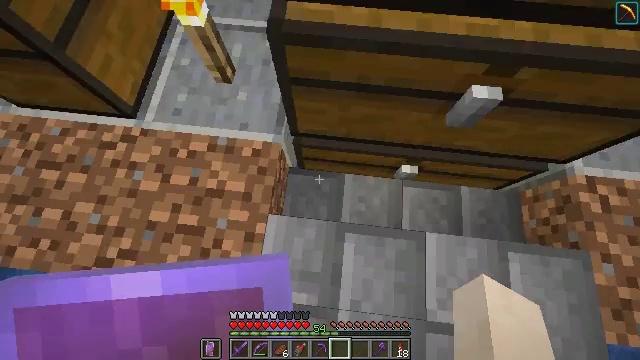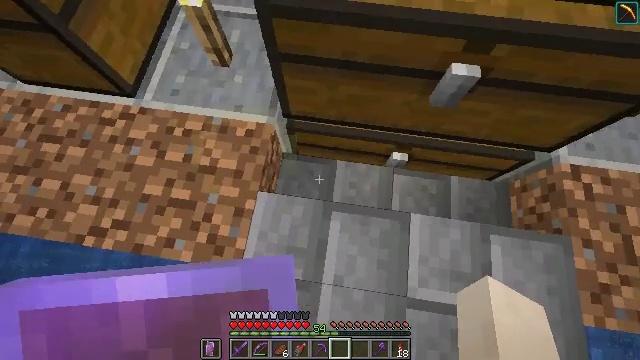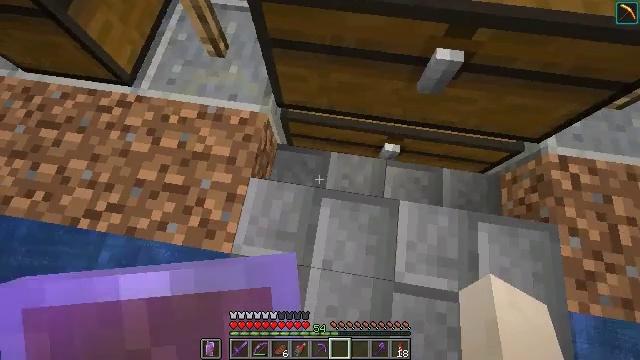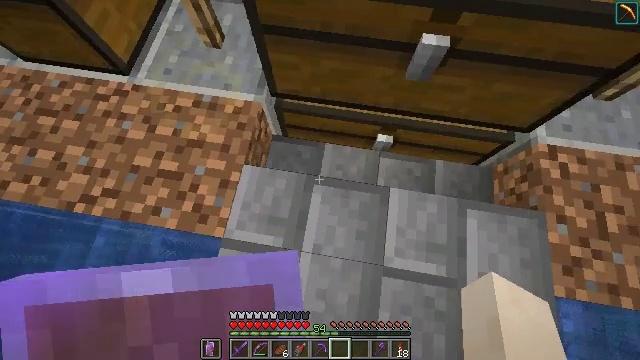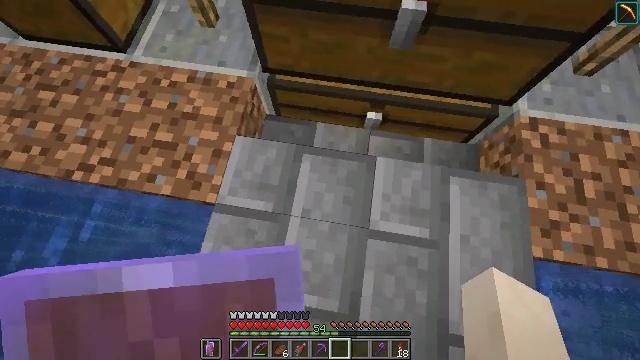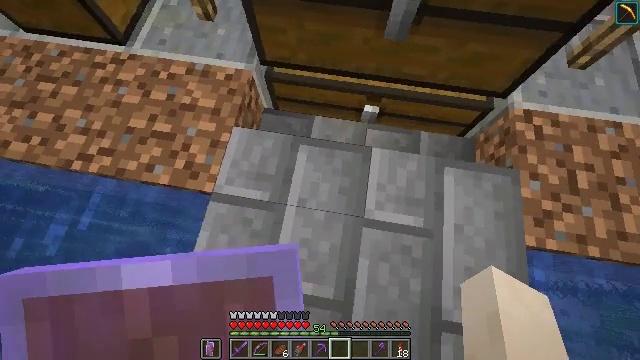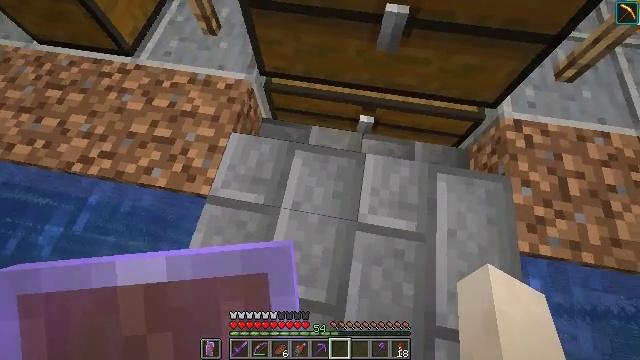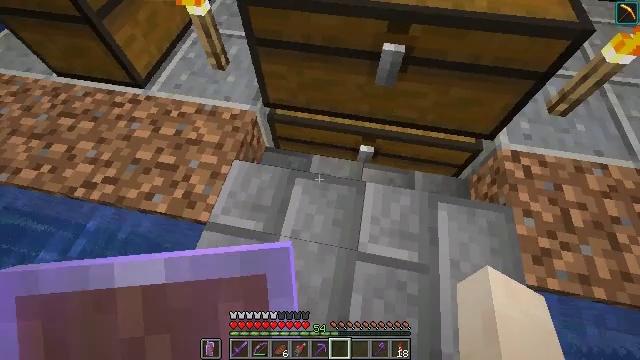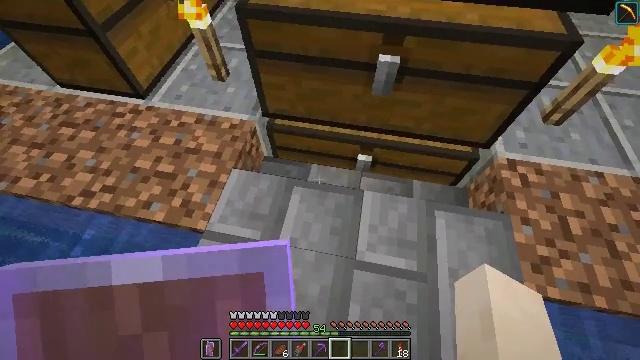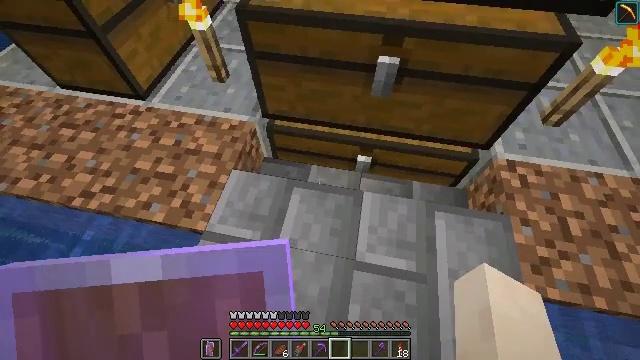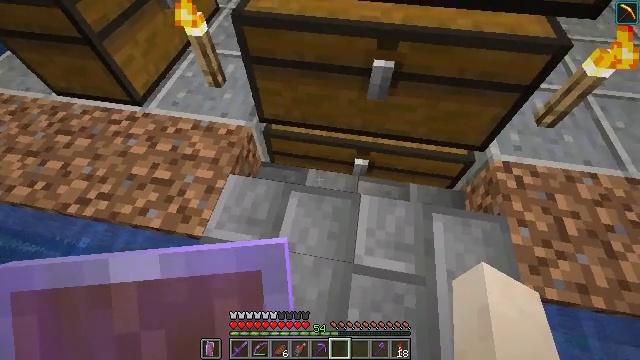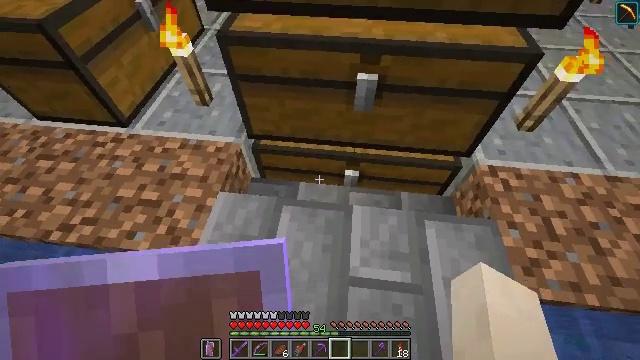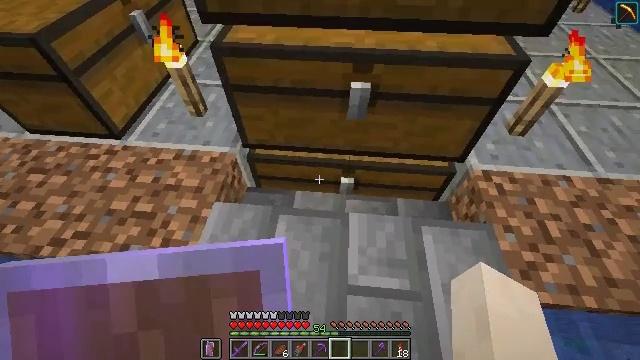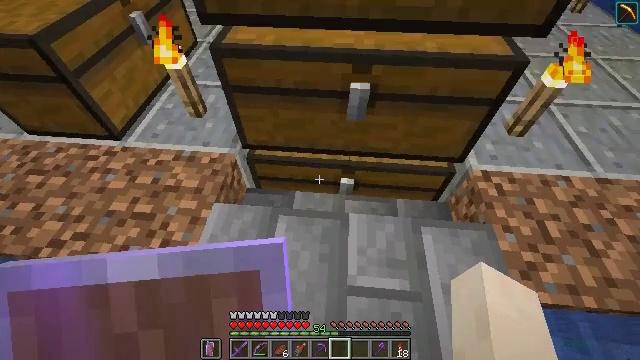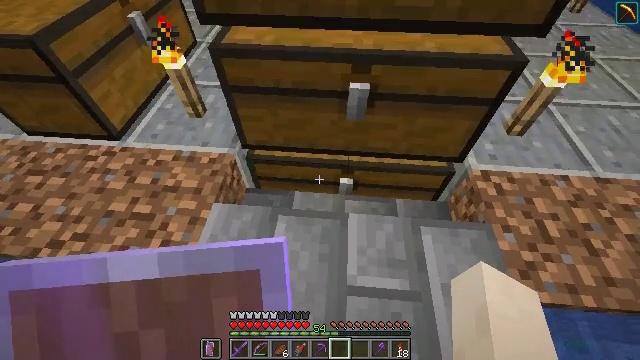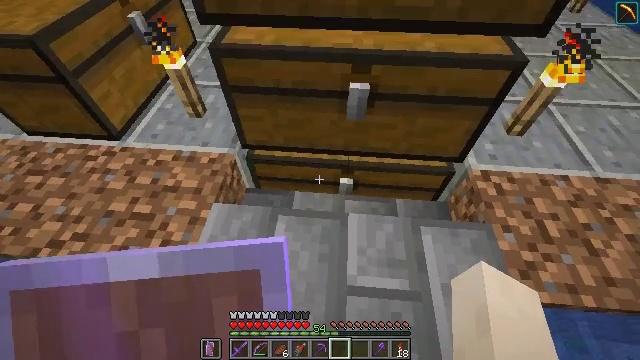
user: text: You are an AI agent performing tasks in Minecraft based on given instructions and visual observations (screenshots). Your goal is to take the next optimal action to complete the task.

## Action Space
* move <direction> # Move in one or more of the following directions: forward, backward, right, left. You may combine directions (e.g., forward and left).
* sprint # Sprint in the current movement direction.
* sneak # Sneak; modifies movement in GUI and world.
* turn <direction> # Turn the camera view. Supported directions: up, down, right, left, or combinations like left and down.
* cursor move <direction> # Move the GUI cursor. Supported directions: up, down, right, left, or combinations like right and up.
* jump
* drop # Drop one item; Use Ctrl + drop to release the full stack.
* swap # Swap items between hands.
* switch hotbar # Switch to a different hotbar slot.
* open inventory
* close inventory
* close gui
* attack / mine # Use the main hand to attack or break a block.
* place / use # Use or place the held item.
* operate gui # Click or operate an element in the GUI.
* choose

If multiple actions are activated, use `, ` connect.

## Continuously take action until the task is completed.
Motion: motion action
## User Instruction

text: Attack the brown shulker box to remove it.
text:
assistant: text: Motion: move back and move right, turn left
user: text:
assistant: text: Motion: move back and move right
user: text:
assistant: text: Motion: move back
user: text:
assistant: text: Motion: no_op
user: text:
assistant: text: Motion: no_op
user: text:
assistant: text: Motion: turn up
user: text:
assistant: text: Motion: turn up
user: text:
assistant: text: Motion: turn up
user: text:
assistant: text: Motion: no_op
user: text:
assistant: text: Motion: no_op
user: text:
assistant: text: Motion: turn right and up
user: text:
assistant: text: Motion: turn right and up
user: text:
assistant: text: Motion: no_op
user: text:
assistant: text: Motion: no_op
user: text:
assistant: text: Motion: no_op
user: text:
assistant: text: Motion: turn right and up
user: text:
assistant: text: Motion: turn right
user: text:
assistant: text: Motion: use / place
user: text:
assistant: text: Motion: use / place
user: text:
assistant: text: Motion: use / place
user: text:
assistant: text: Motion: use / place
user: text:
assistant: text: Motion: no_op
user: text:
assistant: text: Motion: no_op
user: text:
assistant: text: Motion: no_op
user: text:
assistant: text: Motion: no_op
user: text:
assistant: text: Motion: no_op
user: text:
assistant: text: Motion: no_op
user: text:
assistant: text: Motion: no_op
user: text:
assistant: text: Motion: no_op
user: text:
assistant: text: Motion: no_op